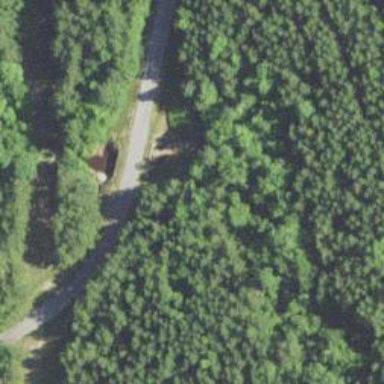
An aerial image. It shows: Culvert tunnel passing under creek.